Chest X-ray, AP view. Patient: 62 years old, sex M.
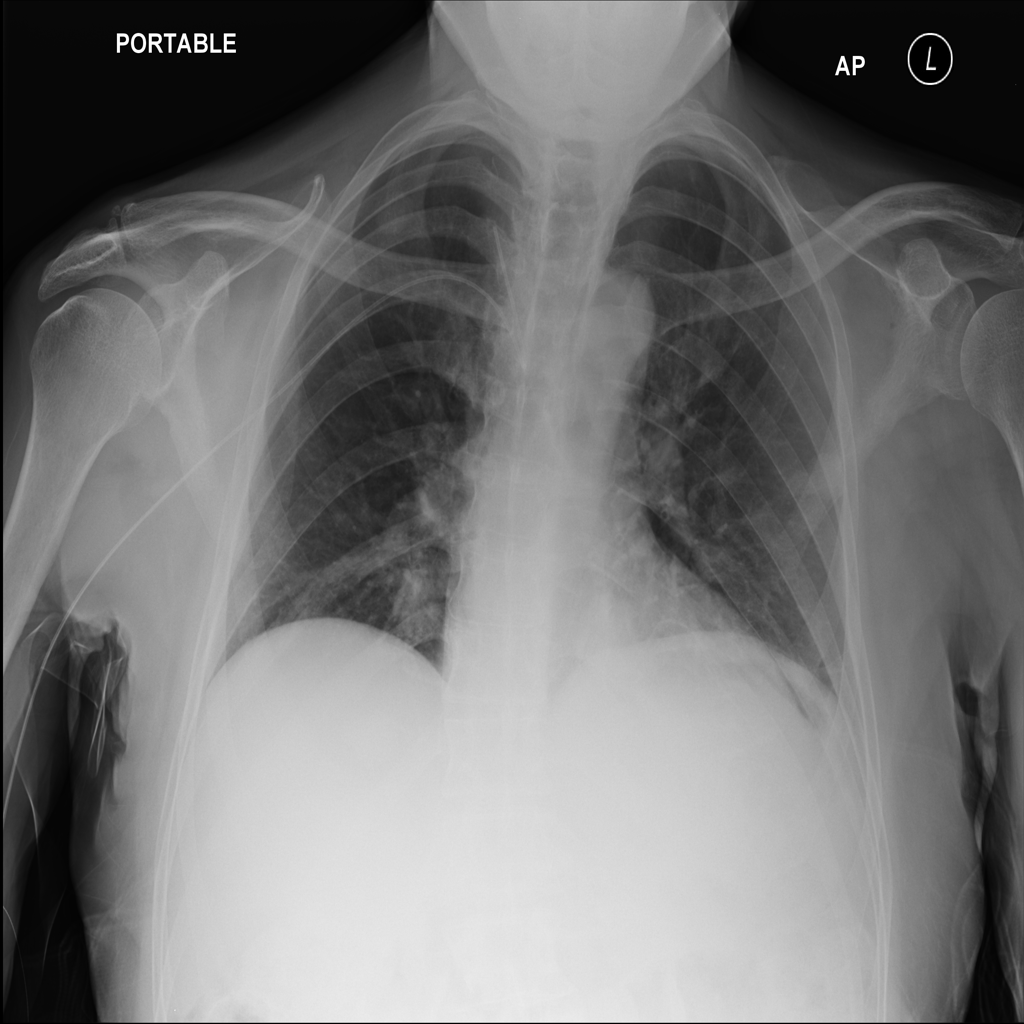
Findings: No Finding